A scalogram (wavelet time-scale view) of one vibration snapshot from a rotating machine is shown. Classify the rotor condition as one of: normal, misalignment, unbalance, looseness.
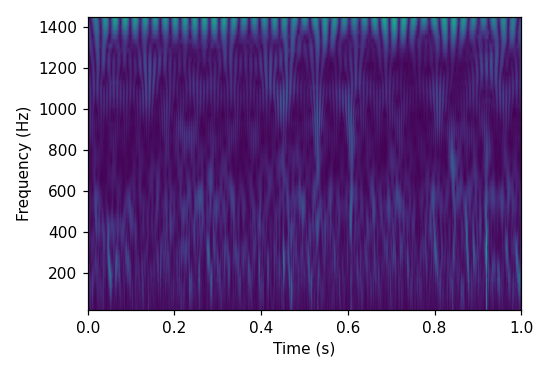
Answer: unbalance